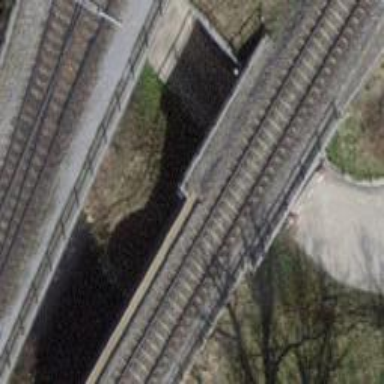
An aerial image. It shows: Bridge over railway with electrified contact lines.